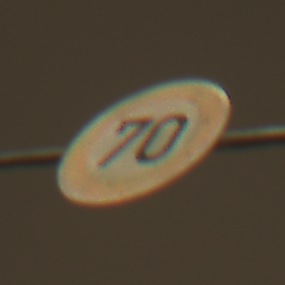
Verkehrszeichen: Geschwindigkeit70
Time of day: Night
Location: Outdoor (Urban)
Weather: Overcast
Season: NotSpecified
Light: Artificial